Chest X-ray:
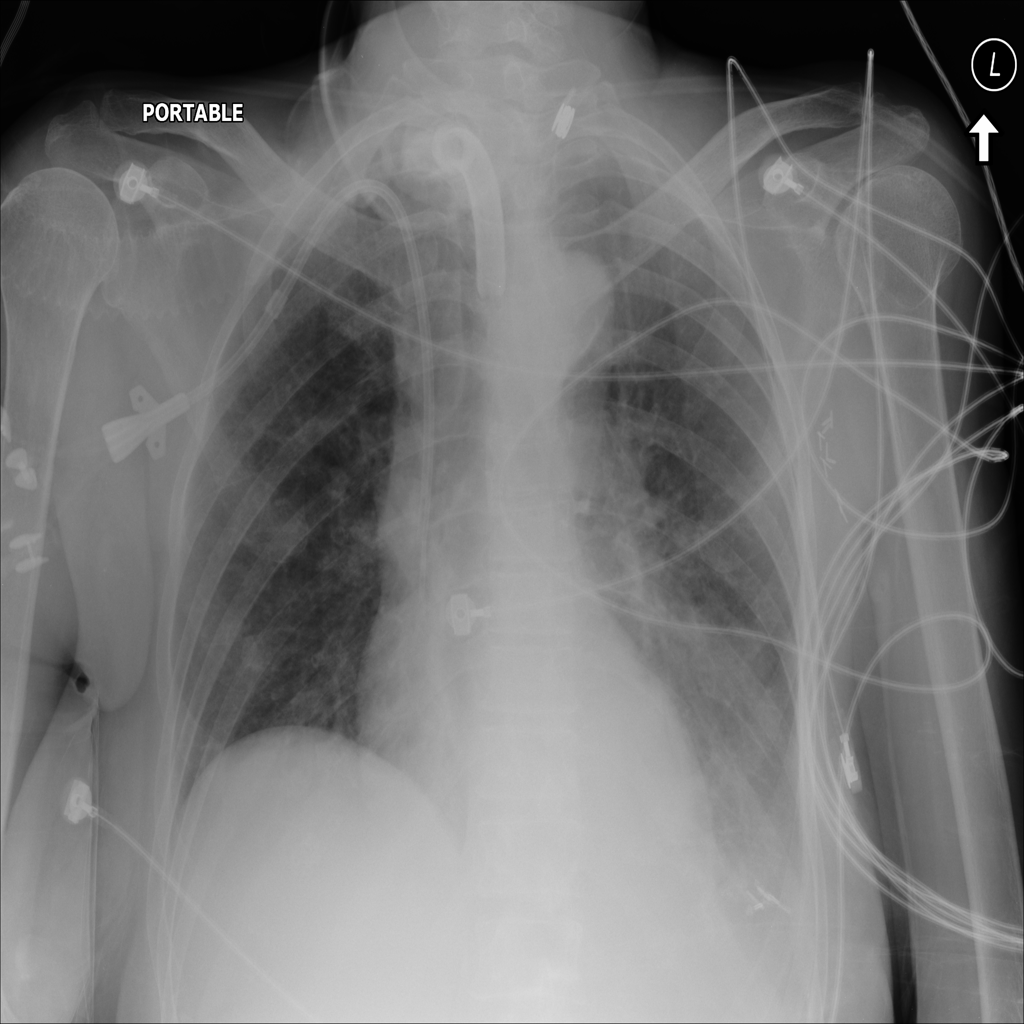
Findings: Calcification, Effusion
No abnormal finding: no